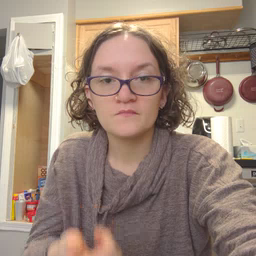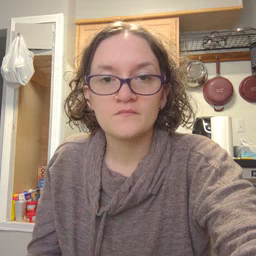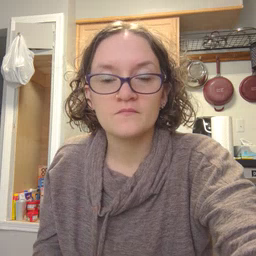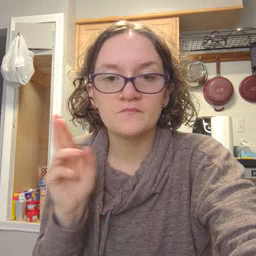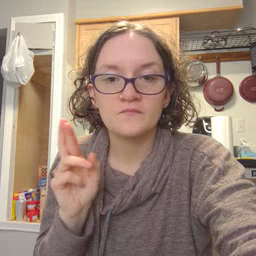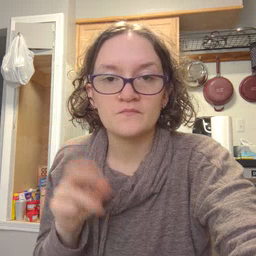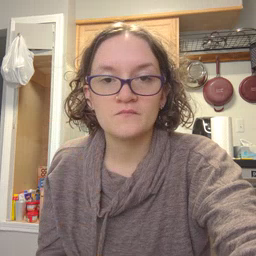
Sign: refrigerator